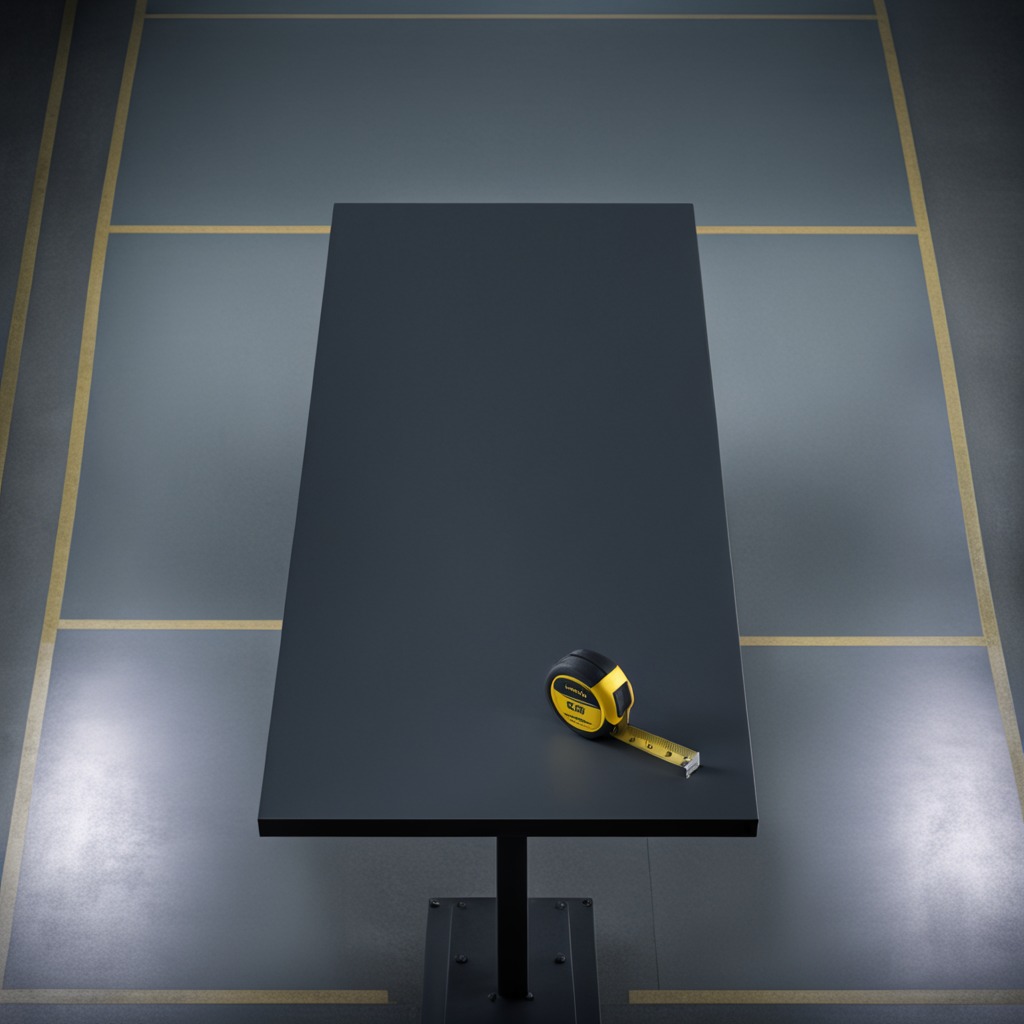
A measuring tape is lying on the clean empty table in the basement in the evening soft directional lighting on the tabletop realistic grain studio-quality clarity centered framing